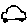
Label: car